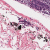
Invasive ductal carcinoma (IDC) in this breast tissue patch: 1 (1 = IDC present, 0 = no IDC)